Aerial crown-view tile of a tropical tree (Barro Colorado Island, Panama), acquired 20250124:
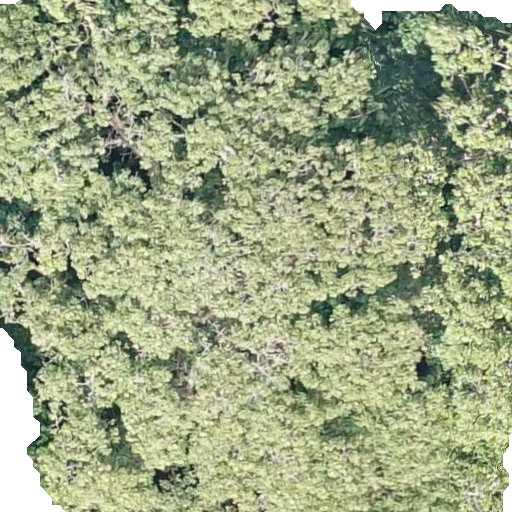
Species: Sterculia apetala
GBIF accepted scientific name: Sterculia apetala
Crown area: 506.547 m²